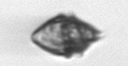
Label: Kryptoperidinium_triquetrum